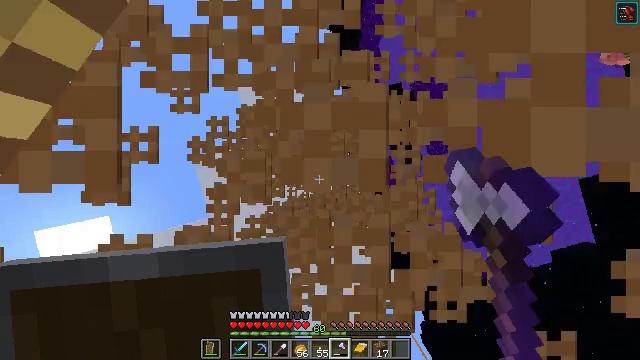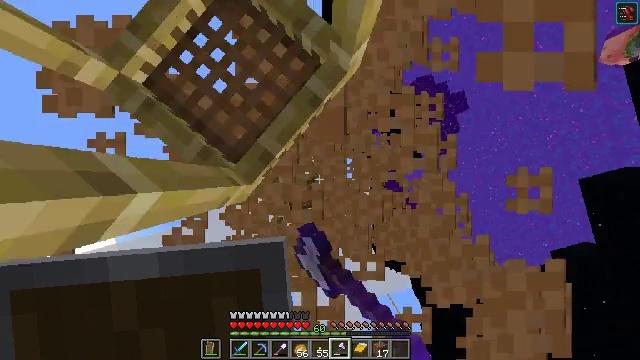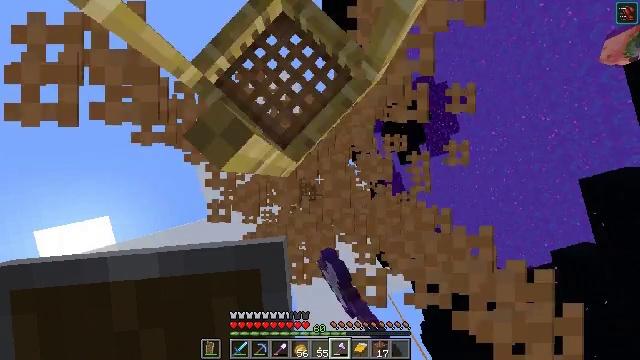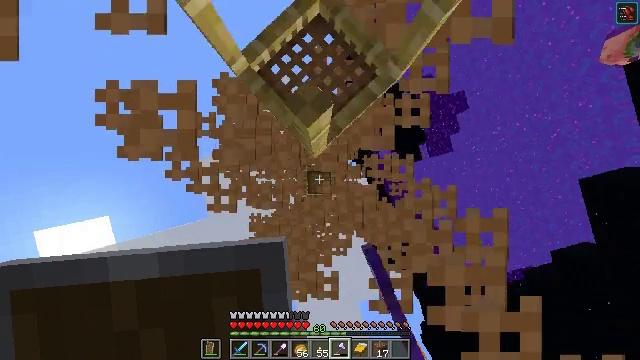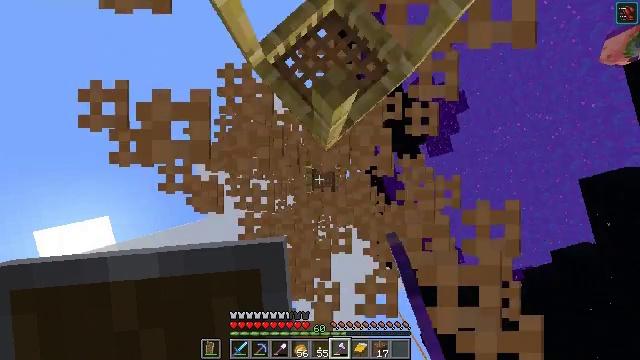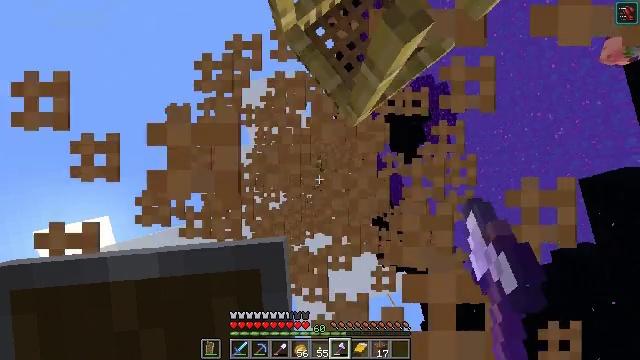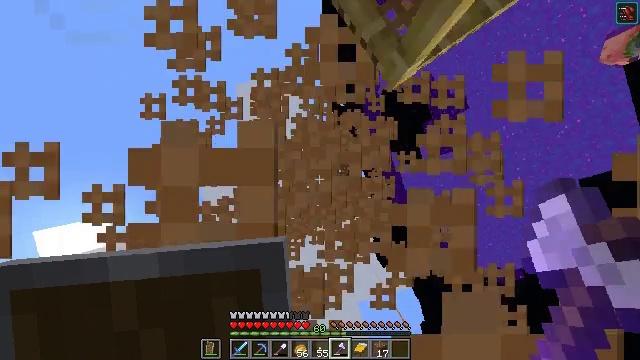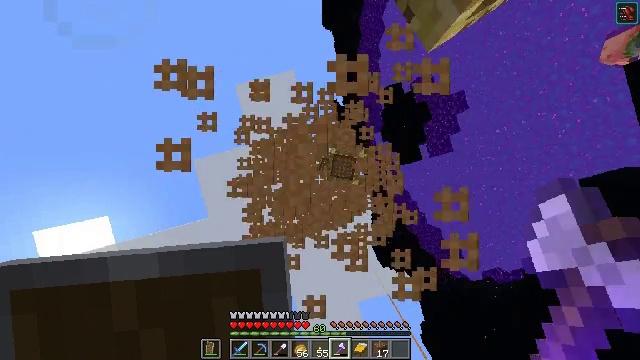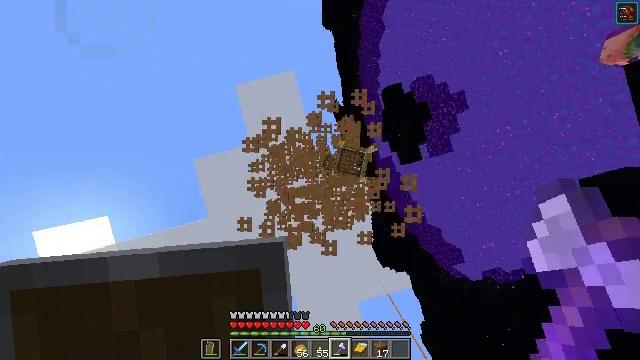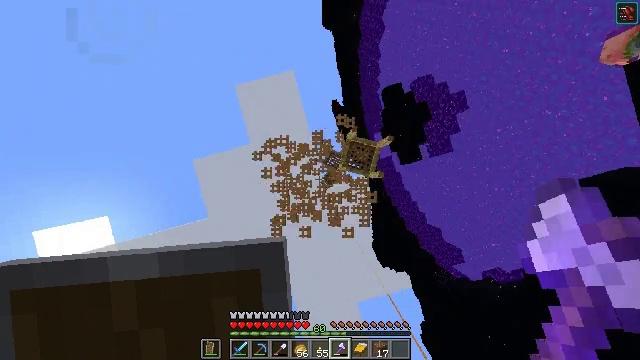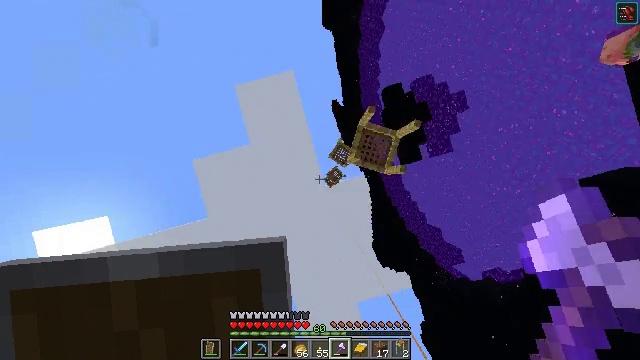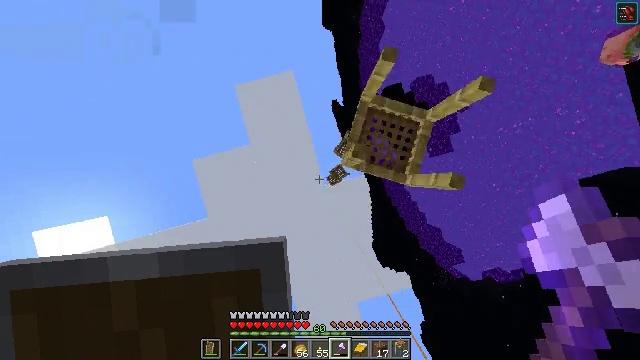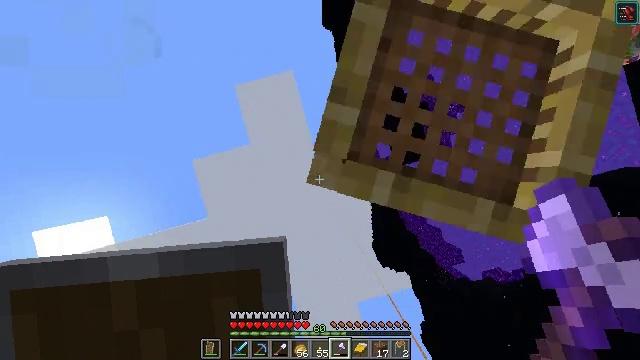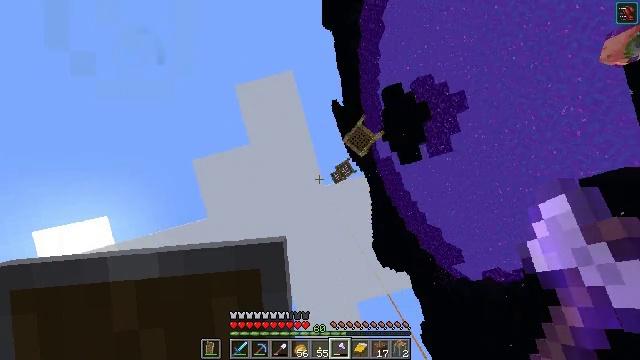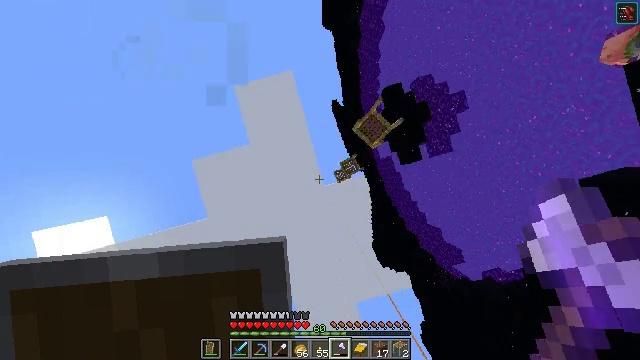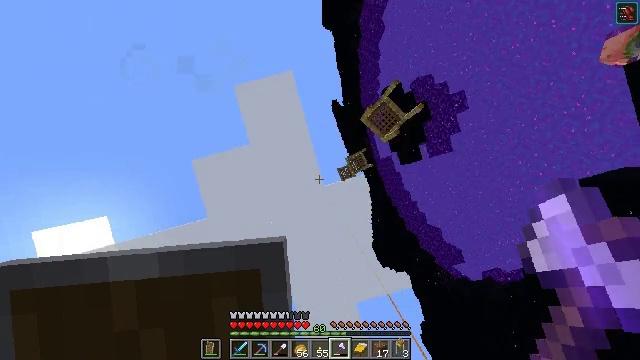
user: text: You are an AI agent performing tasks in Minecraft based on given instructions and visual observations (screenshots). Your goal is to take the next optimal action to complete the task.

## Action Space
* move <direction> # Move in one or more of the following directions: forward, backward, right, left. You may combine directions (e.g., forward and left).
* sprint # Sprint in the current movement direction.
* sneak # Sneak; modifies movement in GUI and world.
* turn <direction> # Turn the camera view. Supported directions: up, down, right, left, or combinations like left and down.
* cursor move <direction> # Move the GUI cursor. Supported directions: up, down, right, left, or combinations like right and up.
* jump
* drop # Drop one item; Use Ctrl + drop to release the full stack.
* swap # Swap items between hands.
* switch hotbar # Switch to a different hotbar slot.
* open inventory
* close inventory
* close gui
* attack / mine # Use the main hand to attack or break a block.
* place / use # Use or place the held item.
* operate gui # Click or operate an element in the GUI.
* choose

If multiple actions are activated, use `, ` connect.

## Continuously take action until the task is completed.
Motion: motion action
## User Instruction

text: Break the scaffolding for reuse.
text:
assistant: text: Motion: no_op
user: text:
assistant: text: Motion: no_op
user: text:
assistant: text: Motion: no_op
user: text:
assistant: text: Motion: no_op
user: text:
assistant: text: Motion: no_op
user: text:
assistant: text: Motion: no_op
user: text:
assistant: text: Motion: no_op
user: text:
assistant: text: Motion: no_op
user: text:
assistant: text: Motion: no_op
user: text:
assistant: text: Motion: no_op
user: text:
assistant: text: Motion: no_op
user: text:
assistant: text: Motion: no_op
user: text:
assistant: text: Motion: no_op
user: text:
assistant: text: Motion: no_op
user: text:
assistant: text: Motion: no_op
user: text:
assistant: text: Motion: no_op
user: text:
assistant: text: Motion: no_op
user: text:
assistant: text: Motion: no_op
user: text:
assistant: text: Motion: no_op
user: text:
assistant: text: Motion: no_op
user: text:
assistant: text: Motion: no_op
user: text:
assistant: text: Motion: turn right
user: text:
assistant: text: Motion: turn right and down
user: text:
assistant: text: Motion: turn right and down
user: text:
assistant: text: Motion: turn right and down
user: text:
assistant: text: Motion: turn right and down
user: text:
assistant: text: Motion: turn right and down
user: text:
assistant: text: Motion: turn right and down
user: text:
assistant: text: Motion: turn right and down
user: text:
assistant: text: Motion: turn right and down